Question: I have control in SL4. I want data validation on button click. Big problem is normally SL4 give validation using binding property.
like example given shown in this example
<URL>
'''
<TextBox Text="{Binding Name,Mode=TwoWay,ValidatesOnDataErrors=true}"
Height="23"
Width="120"
HorizontalAlignment="Left"
VerticalAlignment="Top" />
'''
BUT I WANT TO SHOW ERROR MESSAGE LIKE THIS ....

using my own code like on button click i check
(textbox1.text == null ) then set this style of error to textbox1
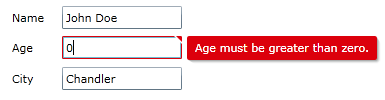
Answer: One way of deferring validation is to set the property 'UpdateSourceTrigger=Explicit' in the bindings. If you do this, the bindings won't update the source objects, and hence won't cause validation errors, until you explicitly tell the bindings to do so. When your button is clicked, you force an update on the bindings, using a line such as the following for each control:
'''
someTextBox.GetBindingExpression(TextBox.TextProperty).UpdateSource();
'''
You then have your property setters throwing exceptions for invalid data.
This approach can be a bit of a pain if there are quite a lot of controls to force binding updates on.
Also, forcing an update on the bindings has to be done in the code-behind of a control. If you're using a Command with the button as well then you might run in to an issue. Buttons can have both a Command and a Click event handler, and both will execute when the button is clicked on, but I don't know the order in which this happens or even if an order can be guaranteed. A quick experiment suggested that the event handler was executed before the command, but I don't know whether this is undefined behaviour. There is therefore the chance that the command will be fired before the bindings have been updated.
---
An approach to programmaticaly creating validation tooltips is to bind another property of the textbox and then deliberately cause an error with this binding.
'sapient' <URL>. In short, he/she creates a helper object with a property whose getter throws an exception, binds the 'Tag' property of the textbox to this helper object and then forces an update on the binding.
'sapient's code was written before Silverlight 4 was released. We'll 'upgrade' his/her code to Silverlight 4. The class 'ControlValidationHelper' becomes the following:
'''
public class ControlValidationHelper : IDataErrorInfo
{
public string Message { get; set; }
public object ValidationError { get; set; }
public string Error
{
get { throw new NotImplementedException(); }
}
public string this[string columnName]
{
get { return Message; }
}
}
'''
It's easy enough to knock up a quick demo application to try this out. I created the following three controls:
'''
<TextBox x:Name="tbx" Text="{Binding Path=Text, ValidatesOnDataErrors=True, NotifyOnValidationError=True, Mode=TwoWay}" />
<Button Click="ForceError_Click">Force error</Button>
<Button Click="ClearError_Click">Clear error</Button>
'''
The 'Text' property and the event handlers for the two buttons live in the code-behind and are as follows:
'''
public string Text { get; set; }
private void ForceError_Click(object sender, RoutedEventArgs e)
{
var helper = new ControlValidationHelper() { Message = "oh no!" };
tbx.SetBinding(Control.TagProperty, new Binding("ValidationError")
{
Mode = BindingMode.TwoWay,
NotifyOnValidationError = true,
ValidatesOnDataErrors = true,
UpdateSourceTrigger = UpdateSourceTrigger.Explicit,
Source = helper
});
tbx.GetBindingExpression(Control.TagProperty).UpdateSource();
}
private void ClearError_Click(object sender, RoutedEventArgs e)
{
BindingExpression b = tbx.GetBindingExpression(Control.TagProperty);
if (b != null)
{
((ControlValidationHelper)b.DataItem).Message = null;
b.UpdateSource();
}
}
'''
The 'Force error' button should make a validation error appear on the textbox, and the 'Clear error' button should make it go away.
One potential downside of this approach occurs if you are using a <URL>. The ValidationSummary will list all validation errors against 'ValidationError' instead of against the name of each property.